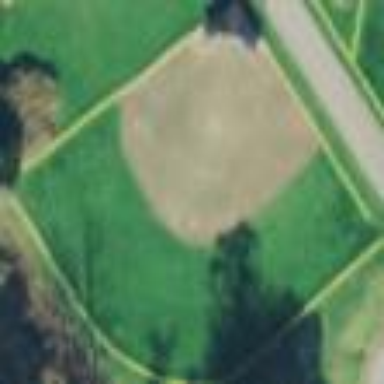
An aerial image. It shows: Baseball pitch for leisure and sports activities.